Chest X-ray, AP view. Patient: 40 years old, sex M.
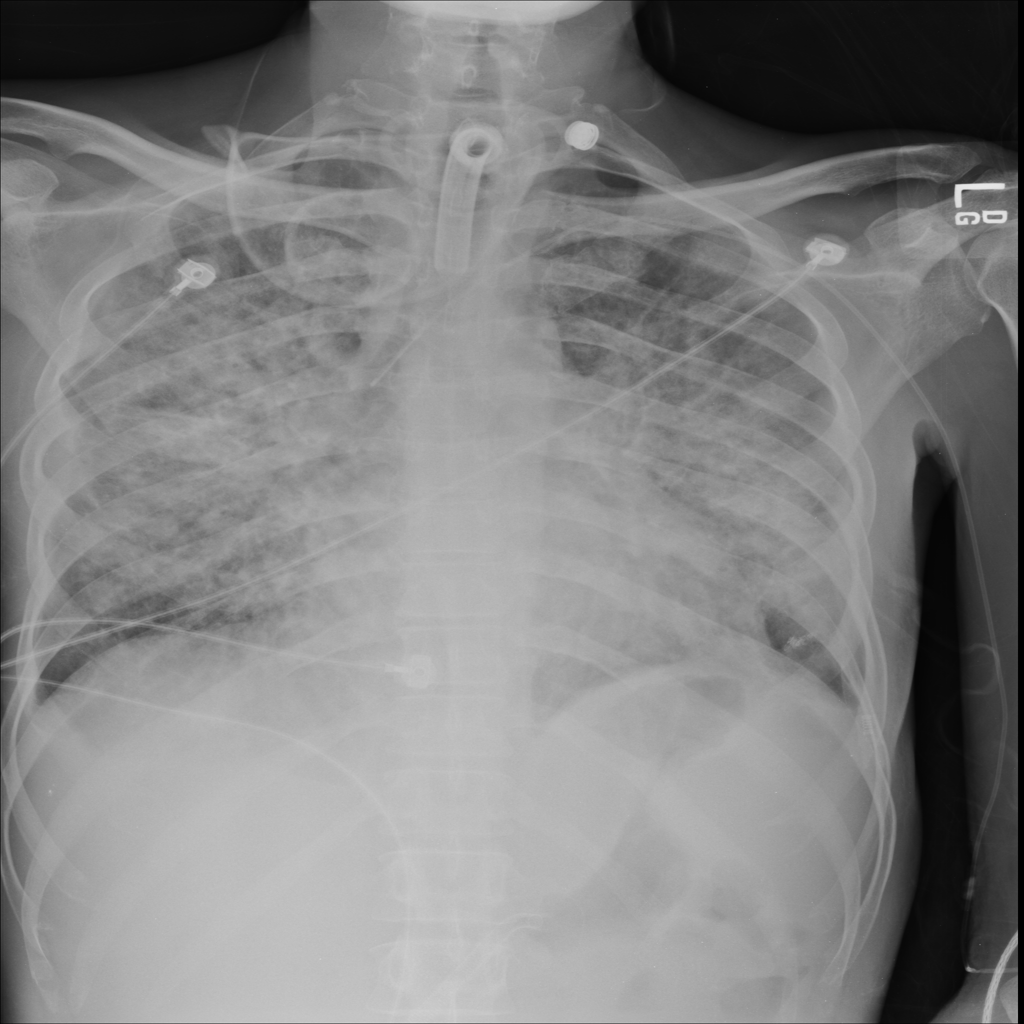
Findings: Infiltration